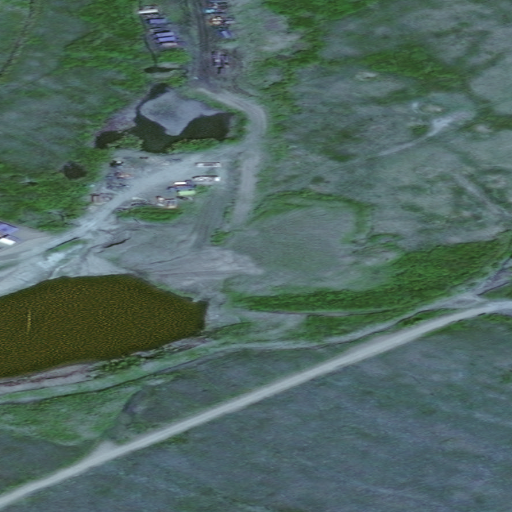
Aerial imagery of valley in Alaska named Newton Gulch containing only unknown